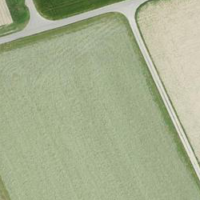
EUNIS habitat code: 52
Species observed at this site:
Medicago sativa